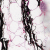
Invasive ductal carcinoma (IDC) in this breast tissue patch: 0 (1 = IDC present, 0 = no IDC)